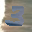
Label: 3